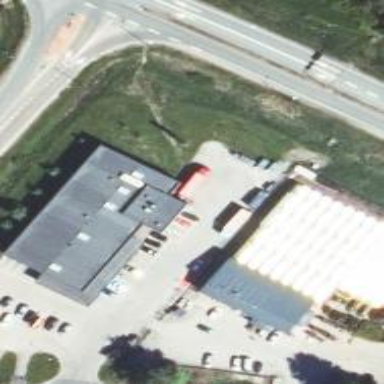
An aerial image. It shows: Convenience store inside building.